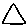
Label: triangle